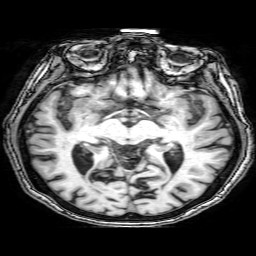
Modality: T1w
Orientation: coronal
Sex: female
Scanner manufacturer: philips
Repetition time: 0.008137 s
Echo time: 0.00373 s